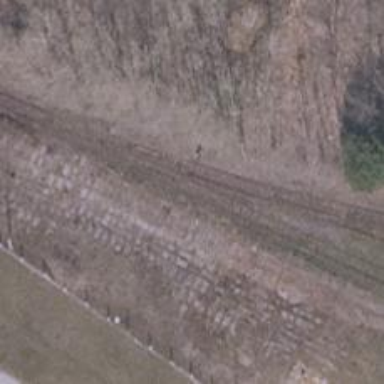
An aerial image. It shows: Railway switch.